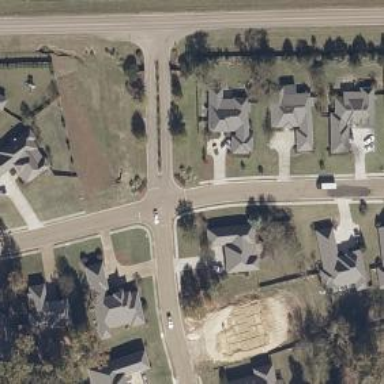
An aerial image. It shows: Residential road.